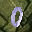
Label: 0